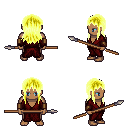
a pixel art fantasy rpg character, male body template, human, dark skin, red robe, metal pants, gold unkempt hairstyle, leather bracers, spear, four views (front, back, left, right), 2x2 character sprite sheet, small pixel art, hard edges, no anti-aliasing